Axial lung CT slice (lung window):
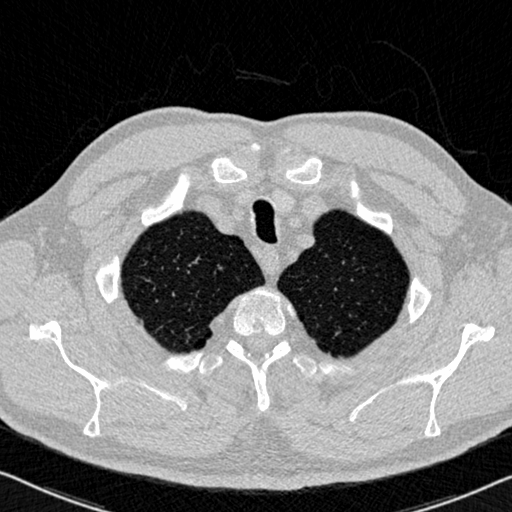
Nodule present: no